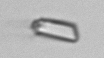
Label: detritus_transparent